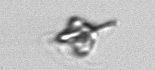
Label: Pyramimonas_longicauda